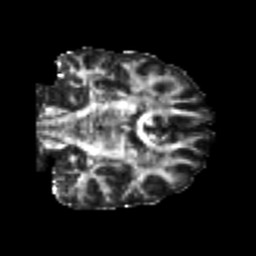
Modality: FA
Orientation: coronal
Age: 24
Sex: male
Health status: healthy
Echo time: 0.074 s